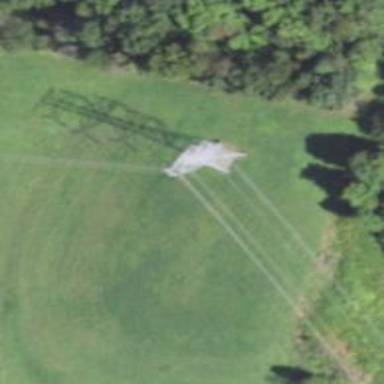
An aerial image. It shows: Lattice structure tower.